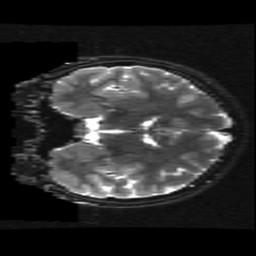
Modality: T2w
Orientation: coronal
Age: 13
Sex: female
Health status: ill
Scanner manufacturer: ge
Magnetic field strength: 3 T
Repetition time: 7.5 s
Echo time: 0.1007 s